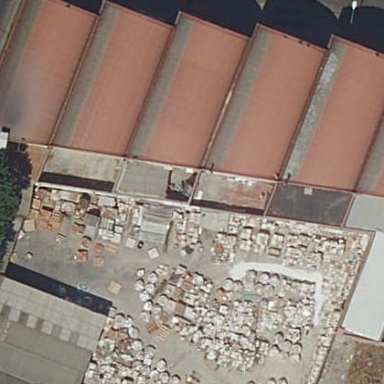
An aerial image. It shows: Industrial building.